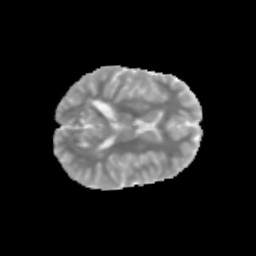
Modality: MD
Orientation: axial
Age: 14
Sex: female
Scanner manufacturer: siemens
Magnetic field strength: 3 T
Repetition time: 3.8 s
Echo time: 0.07 s